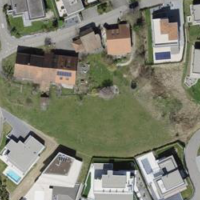
EUNIS habitat code: 55
Species observed at this site:
Anthyllis vulneraria